Question: I am working in C# 4.5 - Winform. My question is specific to C# WinForm.
I want to bind a Control's property to another control's property value on the same form.
I have a GroupBox and a Check Box. When Check box is checked then group box should be enabled and when CheckBox in un-checked then GroupBox should be disabled.
However this task can be fulfilled by implement checkbox "CheckedChanged" event. But i want to accomplish this without writing any code.
I dont know it is possible or not. If possible then please provide solution.

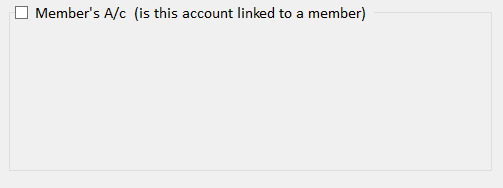
Answer: It is possible to do via the designer. For your control -> Properties -> Binding...
But it is a lot of steps to result in a line of code in the designer file which you can add yourself just as easily in the constructor:
'''
this.groupBox.DataBindings.Add( "Enabled", this.myCheckBox, "Checked" );
'''